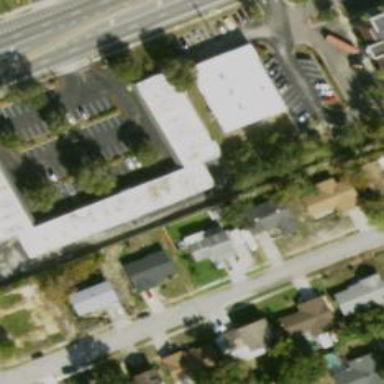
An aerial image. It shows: Pharmacy providing healthcare services.